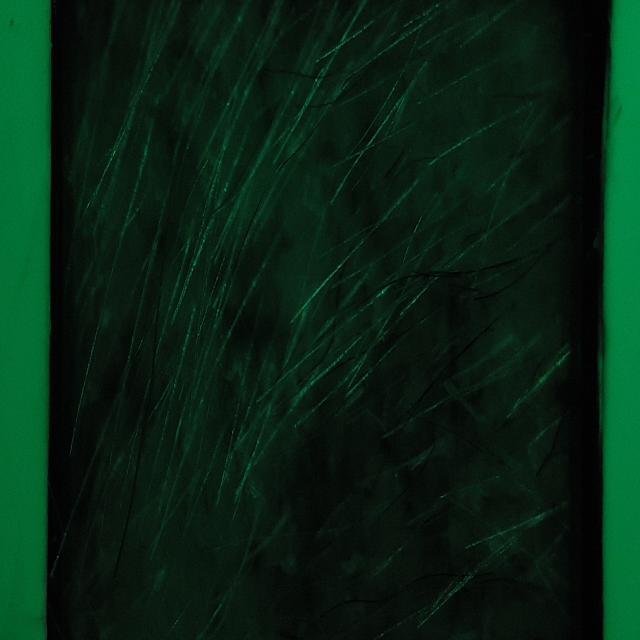
Canine fungal skin infection — characterized by alopecia, scaling, crusting, and circular lesions. Common agents include Malassezia and Candida species.